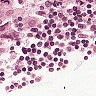
Metastatic tissue present: yes